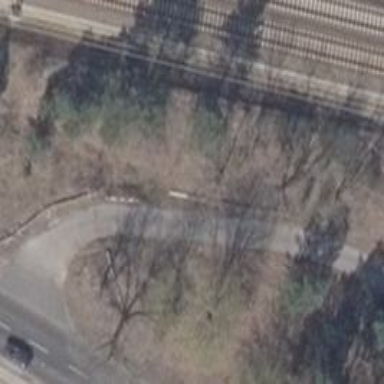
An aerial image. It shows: Asphalt track with grade1 surface.